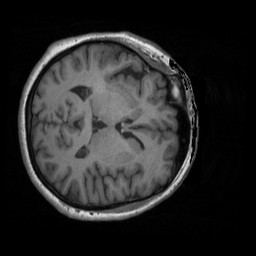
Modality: T1w
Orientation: axial
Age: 55
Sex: female
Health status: ill
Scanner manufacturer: siemens
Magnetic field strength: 3 T
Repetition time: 1.9 s
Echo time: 0.00247 s